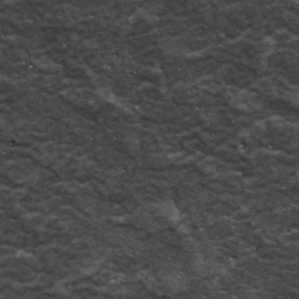
Label: frost